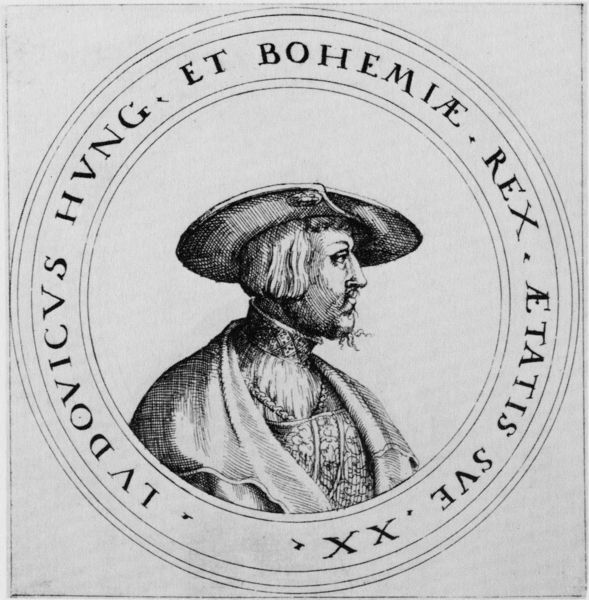
Titel: Bildnis von König Ludwig II von Ungarn
Künstler: Augustin Hirschvogel
Institution: (Seriendruck)
Schlagwörter: mann, umhang, weiß, frankreich, frisur, grau, hut, nase, profil, schwarz, zeichnung, bart, hemd, augen, kragen, rahmen, vollbart, bildnis, hals, portrait, porträt, haare, mantel, reich, brustbild, kinn, renaissance, kreis, oval, rund, tondo, schrift, man, kette, graphik, kaiser, könig, inschrift, ornamente, ziegenbart, medaillon, bayern, druck, schnitt, schwarzweiss, stich, text, herrscher, entwurf, barthaar, barthaare, wappen, gelehrter, medaille, kupferstich, ludwig, münze, latein, lateinisch, bohemien, reformation, bob, könig ludwig, hung, ungarn, böhmen, ludovicus, rex, boheme, datumsinschrift, ludig, ungarn und böhmen, manzel, kupferstsich, ludovic, xx, bohemiae, büger